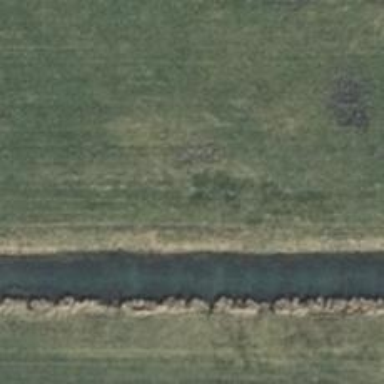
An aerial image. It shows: Grassy track with grade5 tracktype.